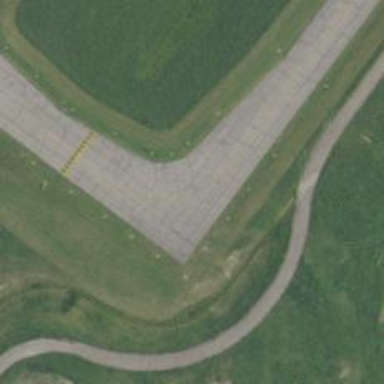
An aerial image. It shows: Image of taxiway at airport.